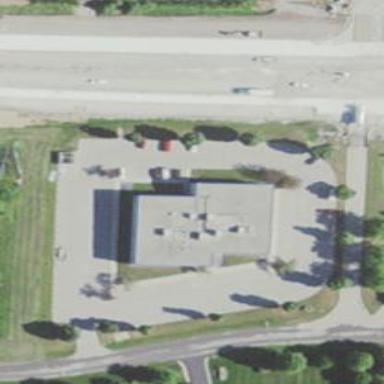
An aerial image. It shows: Government office related to transportation.